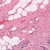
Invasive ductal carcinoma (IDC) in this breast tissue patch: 1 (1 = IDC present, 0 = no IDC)